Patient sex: M
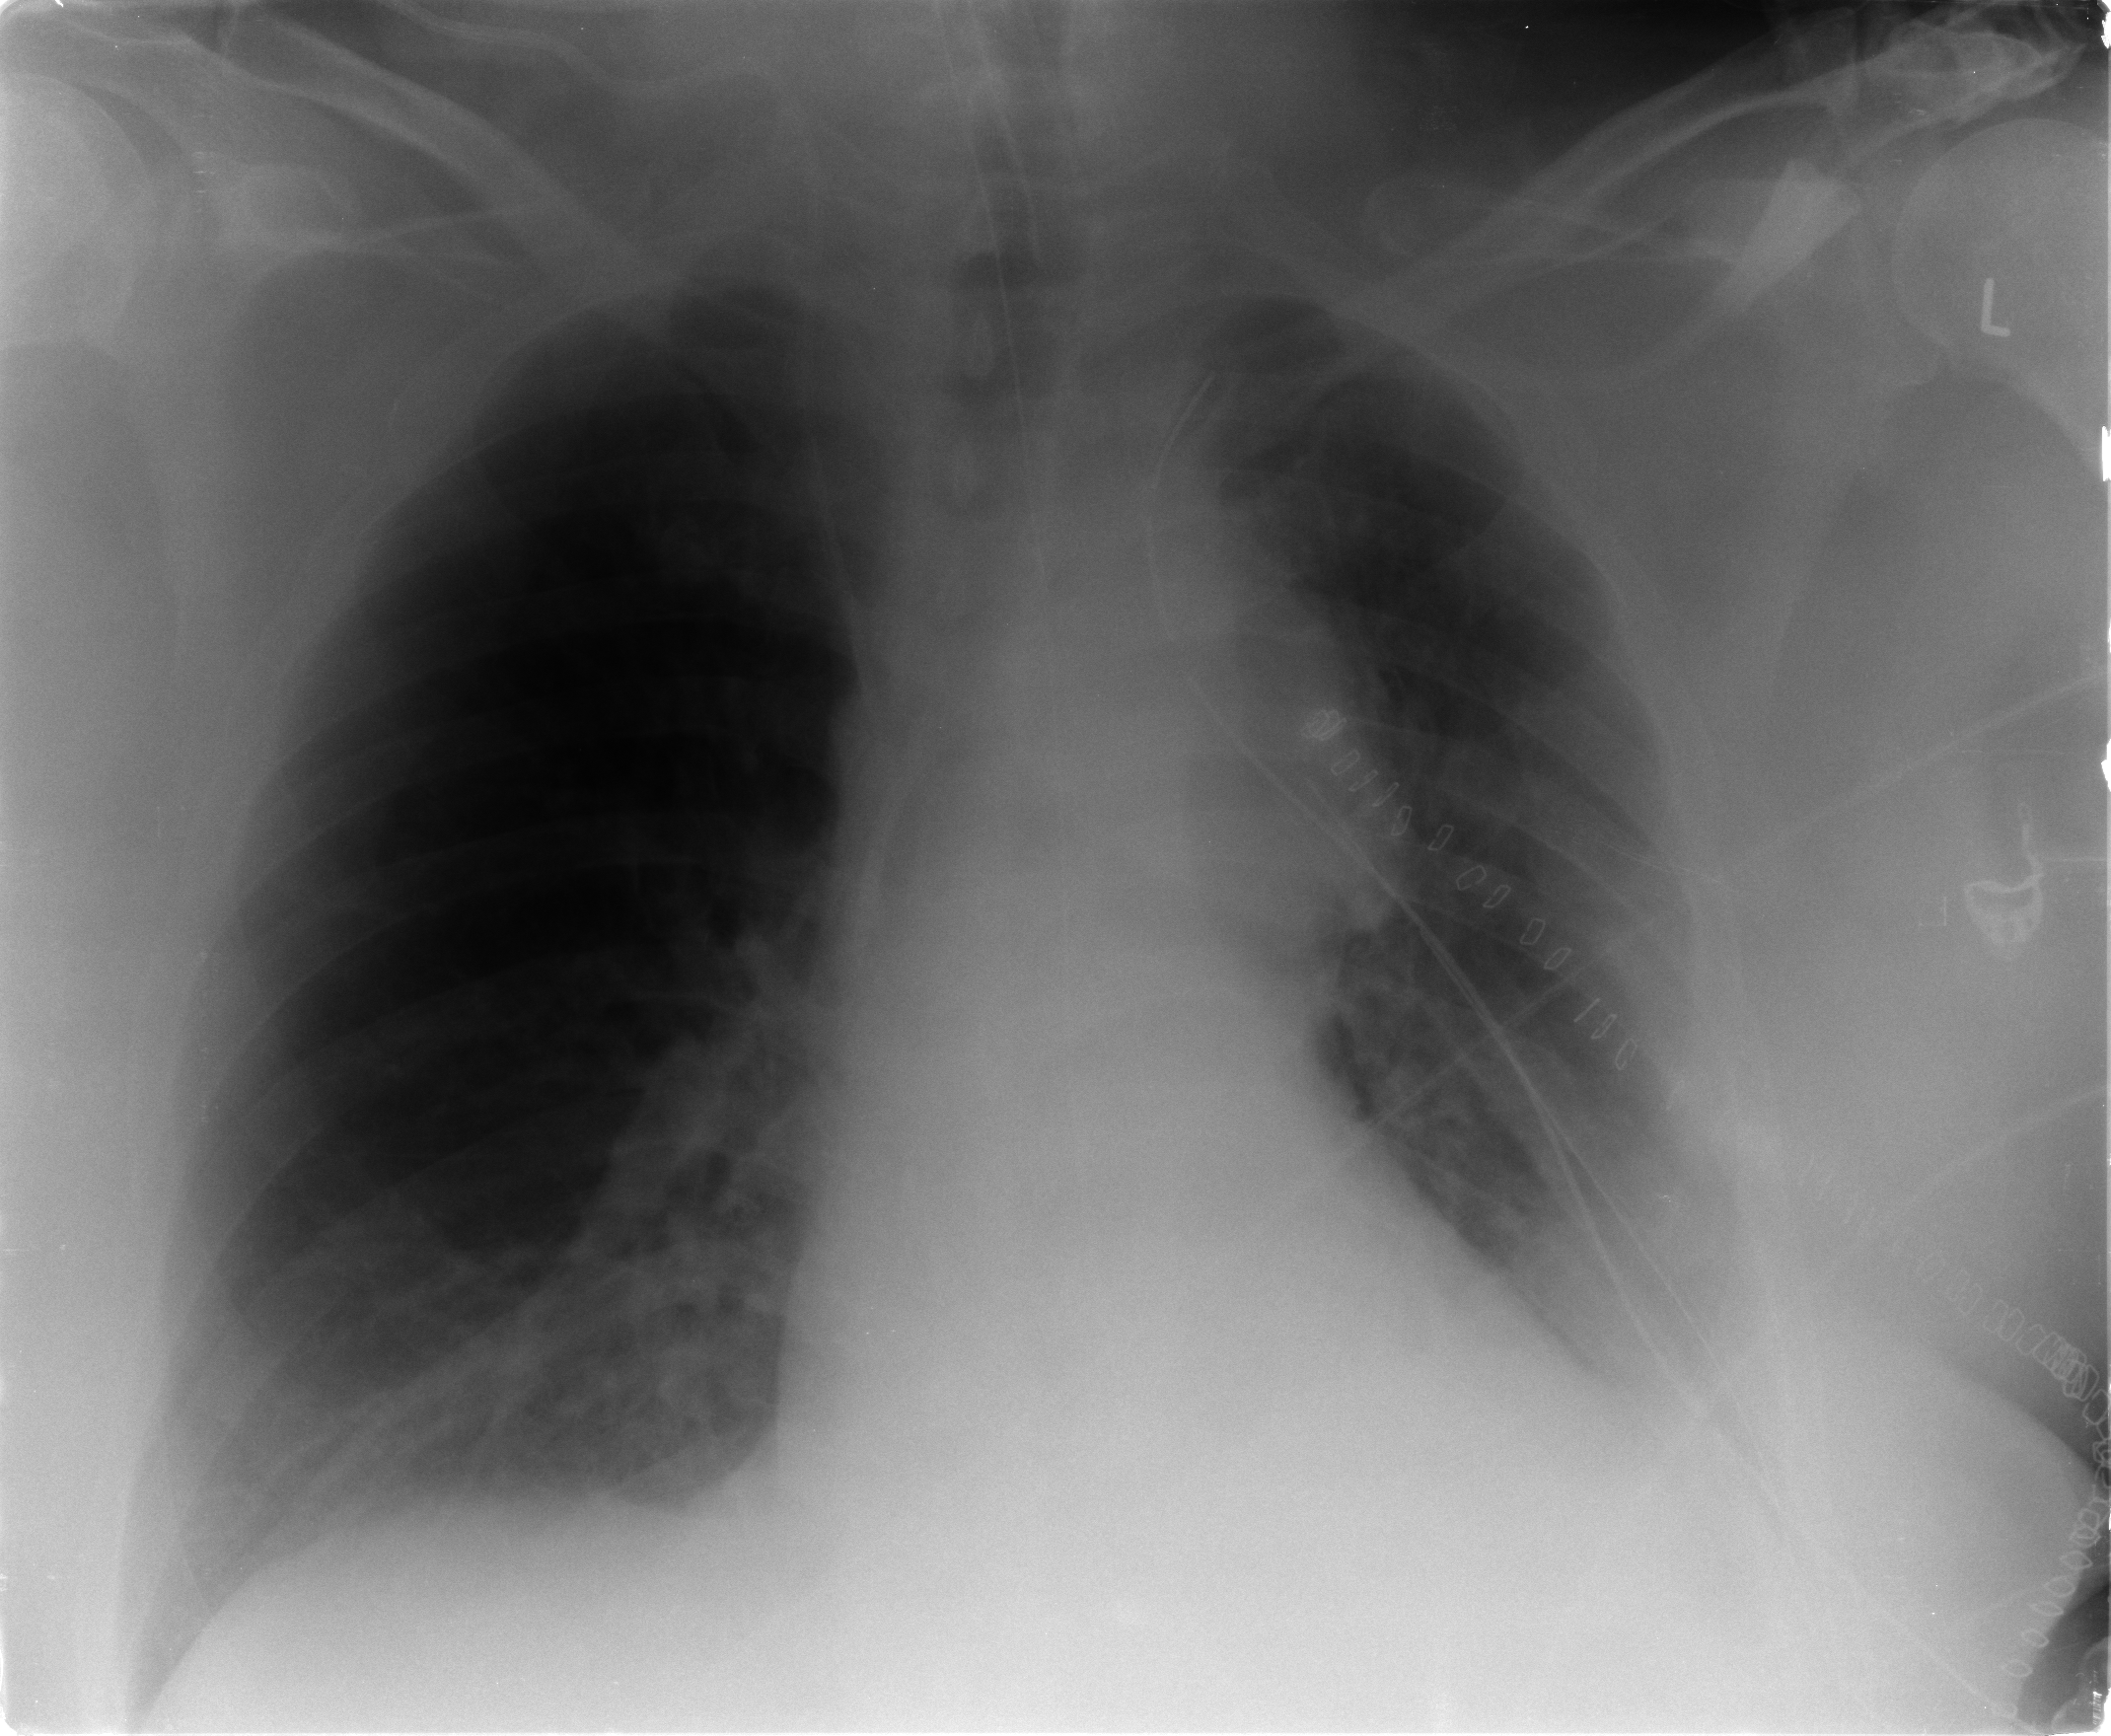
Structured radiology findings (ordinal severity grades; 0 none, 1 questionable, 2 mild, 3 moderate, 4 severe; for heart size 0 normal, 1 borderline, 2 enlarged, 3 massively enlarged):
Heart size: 1
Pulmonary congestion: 1
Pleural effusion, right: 0
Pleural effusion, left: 2
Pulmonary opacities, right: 1
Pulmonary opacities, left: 1
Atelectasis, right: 2
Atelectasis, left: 2